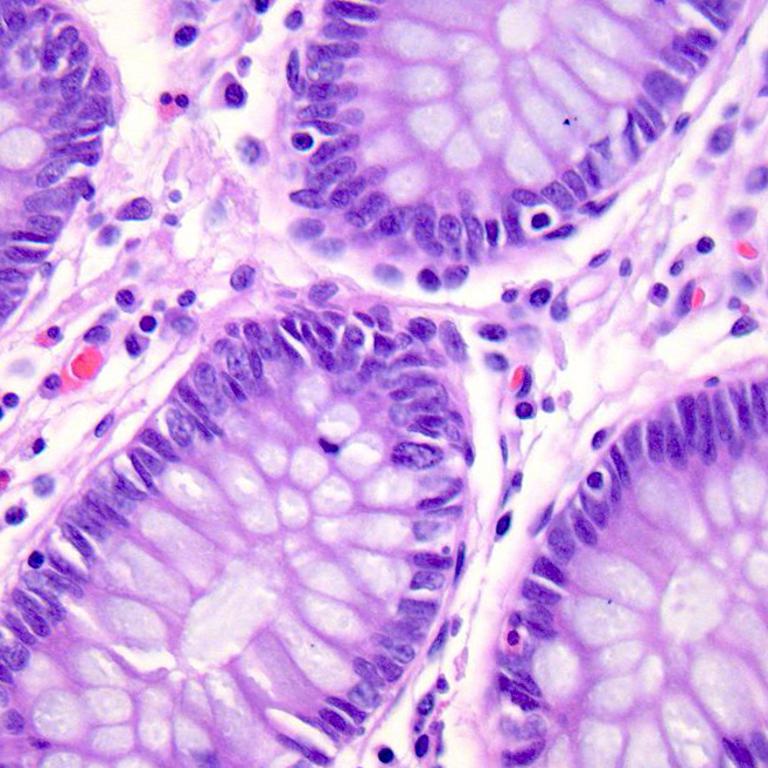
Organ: colon
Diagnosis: benign